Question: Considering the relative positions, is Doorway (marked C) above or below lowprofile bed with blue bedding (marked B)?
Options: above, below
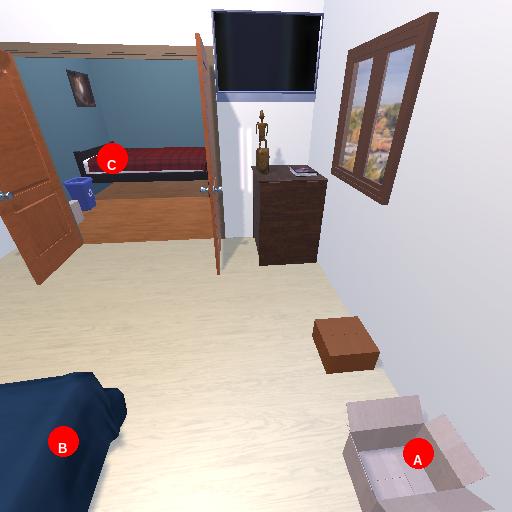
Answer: above